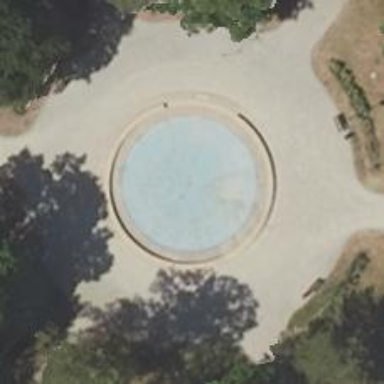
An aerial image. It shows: Fountain.